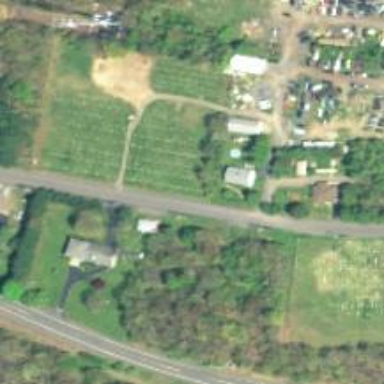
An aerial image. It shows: Cemetery.